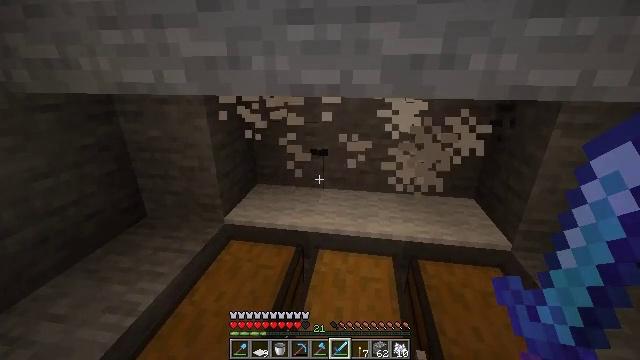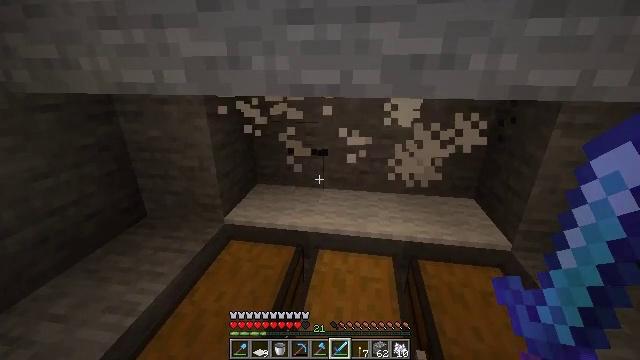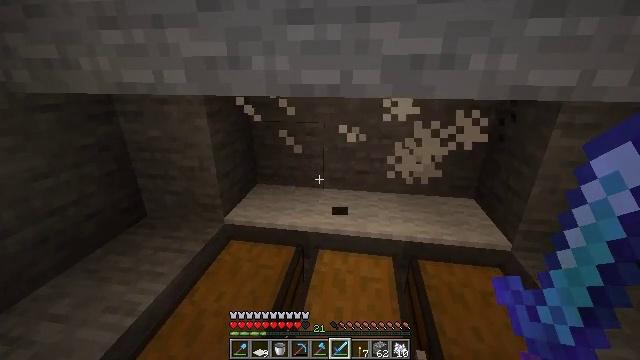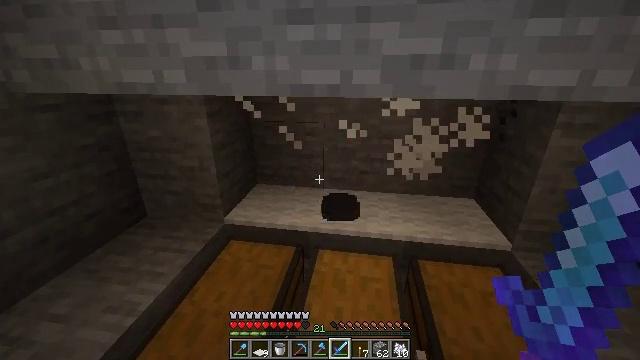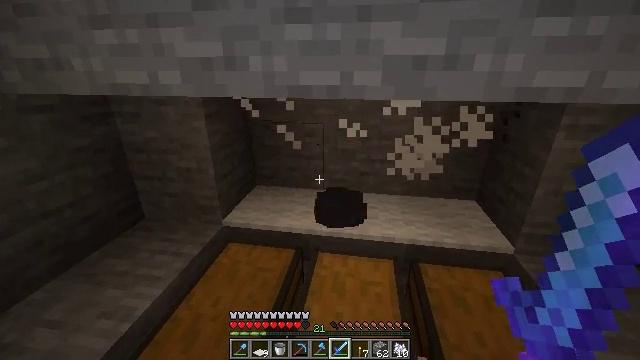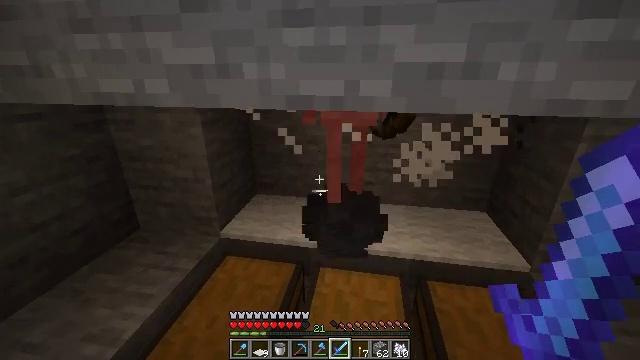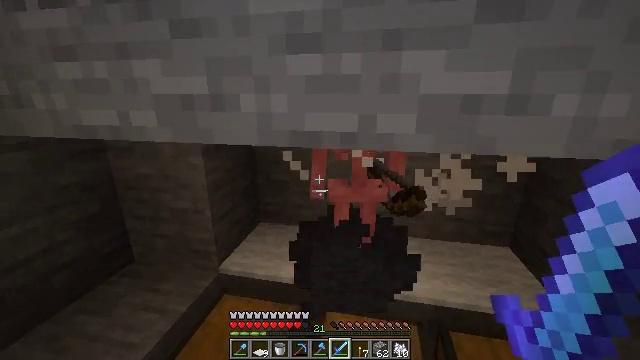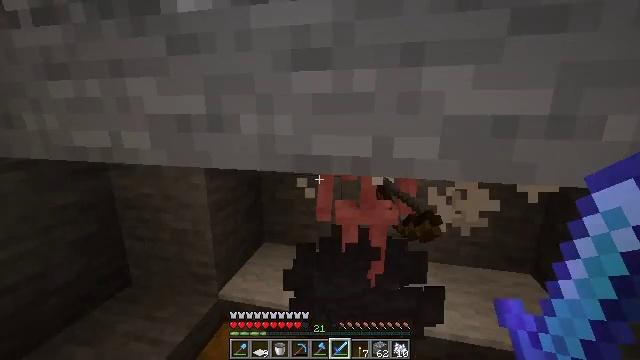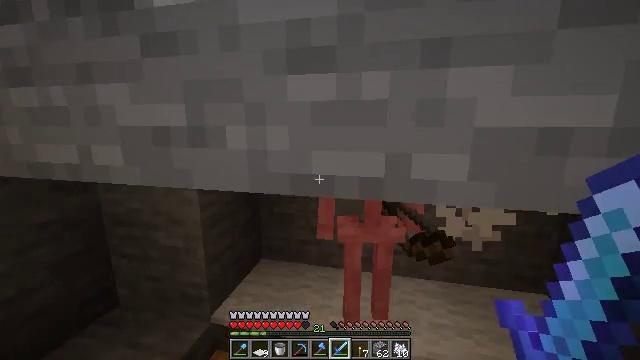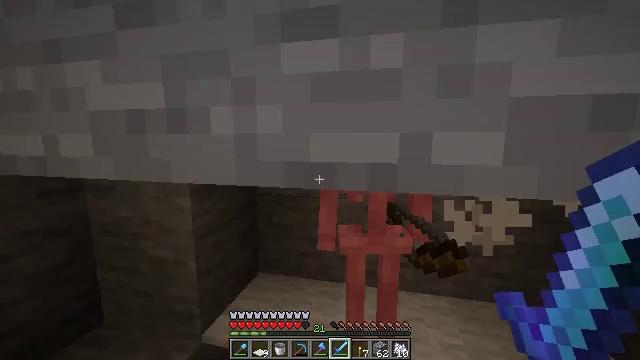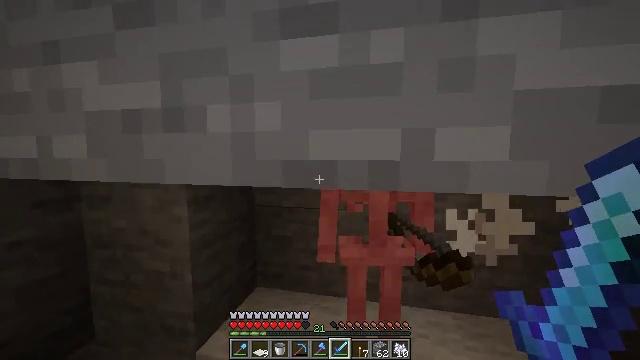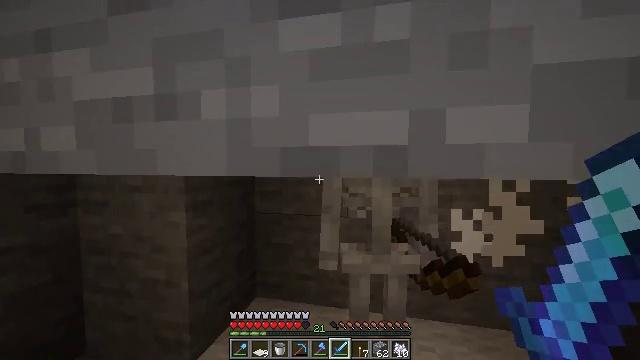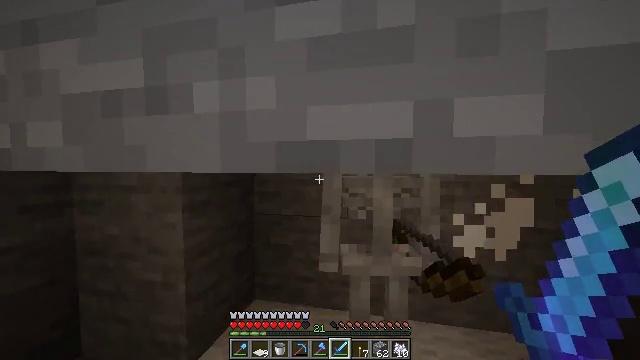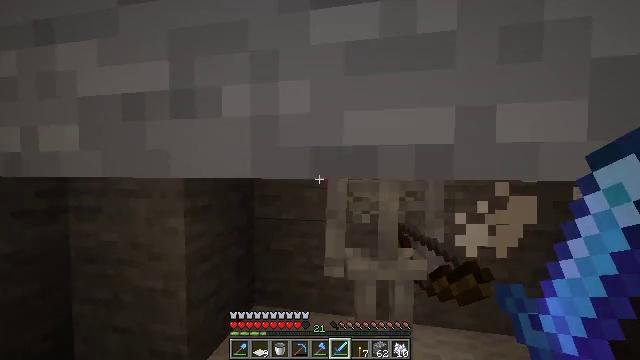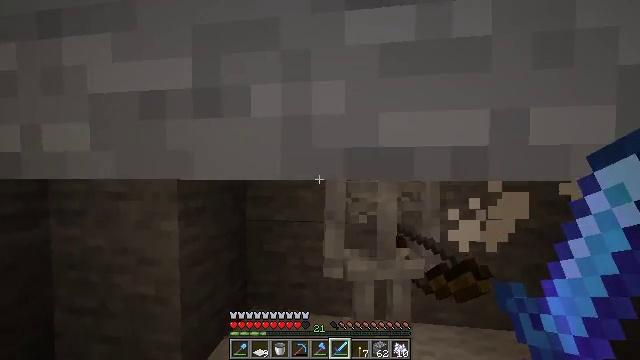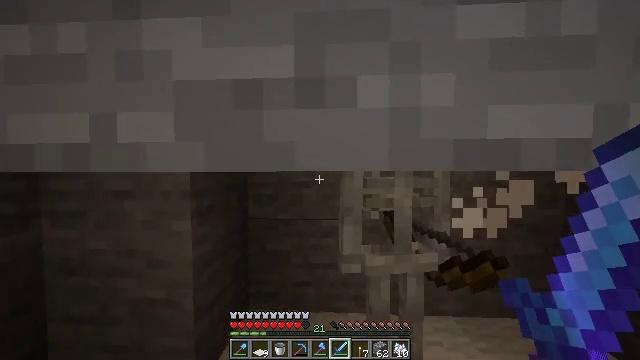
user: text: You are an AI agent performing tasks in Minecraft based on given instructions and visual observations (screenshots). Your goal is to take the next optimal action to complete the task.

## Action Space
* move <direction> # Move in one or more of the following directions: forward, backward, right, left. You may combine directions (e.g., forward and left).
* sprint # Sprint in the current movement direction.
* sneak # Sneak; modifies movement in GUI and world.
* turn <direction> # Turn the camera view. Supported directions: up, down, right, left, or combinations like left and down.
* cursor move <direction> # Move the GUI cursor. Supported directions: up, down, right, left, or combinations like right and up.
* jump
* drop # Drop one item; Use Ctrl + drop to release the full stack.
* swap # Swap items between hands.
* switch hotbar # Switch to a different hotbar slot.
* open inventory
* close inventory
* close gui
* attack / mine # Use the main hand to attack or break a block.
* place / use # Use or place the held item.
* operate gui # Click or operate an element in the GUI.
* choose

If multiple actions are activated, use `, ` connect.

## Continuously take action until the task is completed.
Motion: motion action
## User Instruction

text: Combat the skeleton.
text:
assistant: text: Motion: no_op
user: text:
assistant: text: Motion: no_op
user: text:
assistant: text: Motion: no_op
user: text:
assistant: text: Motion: move forward
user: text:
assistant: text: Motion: move forward
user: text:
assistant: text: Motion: move forward, turn left and up
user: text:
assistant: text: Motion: move forward, turn left and up
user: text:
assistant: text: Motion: turn up
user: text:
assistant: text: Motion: turn up
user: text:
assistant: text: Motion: turn up
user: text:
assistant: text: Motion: turn up
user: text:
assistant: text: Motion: no_op
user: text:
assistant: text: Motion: move left, turn right
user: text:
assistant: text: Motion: move left, turn right
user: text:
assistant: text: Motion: move left, turn right
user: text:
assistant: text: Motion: turn right and down
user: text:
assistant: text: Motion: turn right
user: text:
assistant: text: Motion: turn right
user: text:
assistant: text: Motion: no_op
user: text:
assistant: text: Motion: turn down
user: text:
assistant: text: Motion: turn down
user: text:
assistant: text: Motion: turn down
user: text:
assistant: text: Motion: turn right
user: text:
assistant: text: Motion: attack / mine
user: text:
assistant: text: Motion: attack / mine
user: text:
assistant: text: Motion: attack / mine
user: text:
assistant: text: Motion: attack / mine
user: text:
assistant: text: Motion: attack / mine
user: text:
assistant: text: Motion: attack / mine
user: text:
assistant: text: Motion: no_op